Interaction volume radius: 10 \u00c5
Interaction volume height: 20 \u00c5
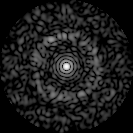
Disorder parameter: 0.841